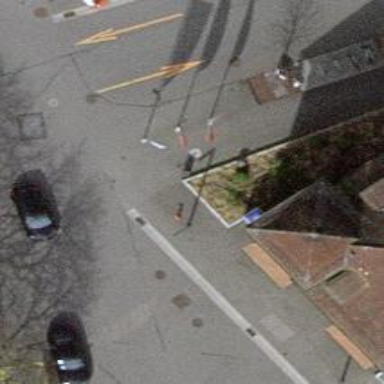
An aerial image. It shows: Flagpole which is man-made.